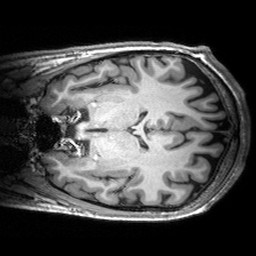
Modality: T1w
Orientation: coronal
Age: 25
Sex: male
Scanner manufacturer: siemens
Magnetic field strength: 3 T
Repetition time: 2.53 s
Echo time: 0.00299 s